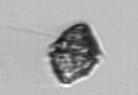
Label: Kryptoperidinium_triquetrum